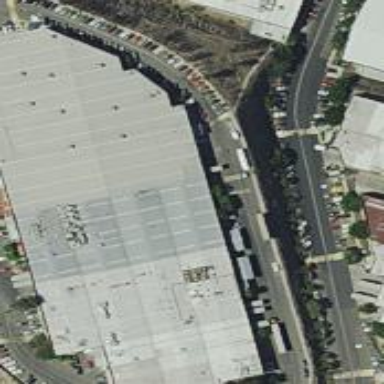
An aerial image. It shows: Industrial building.